Chest X-ray. View position: PA
Patient age: 19
Patient sex: M
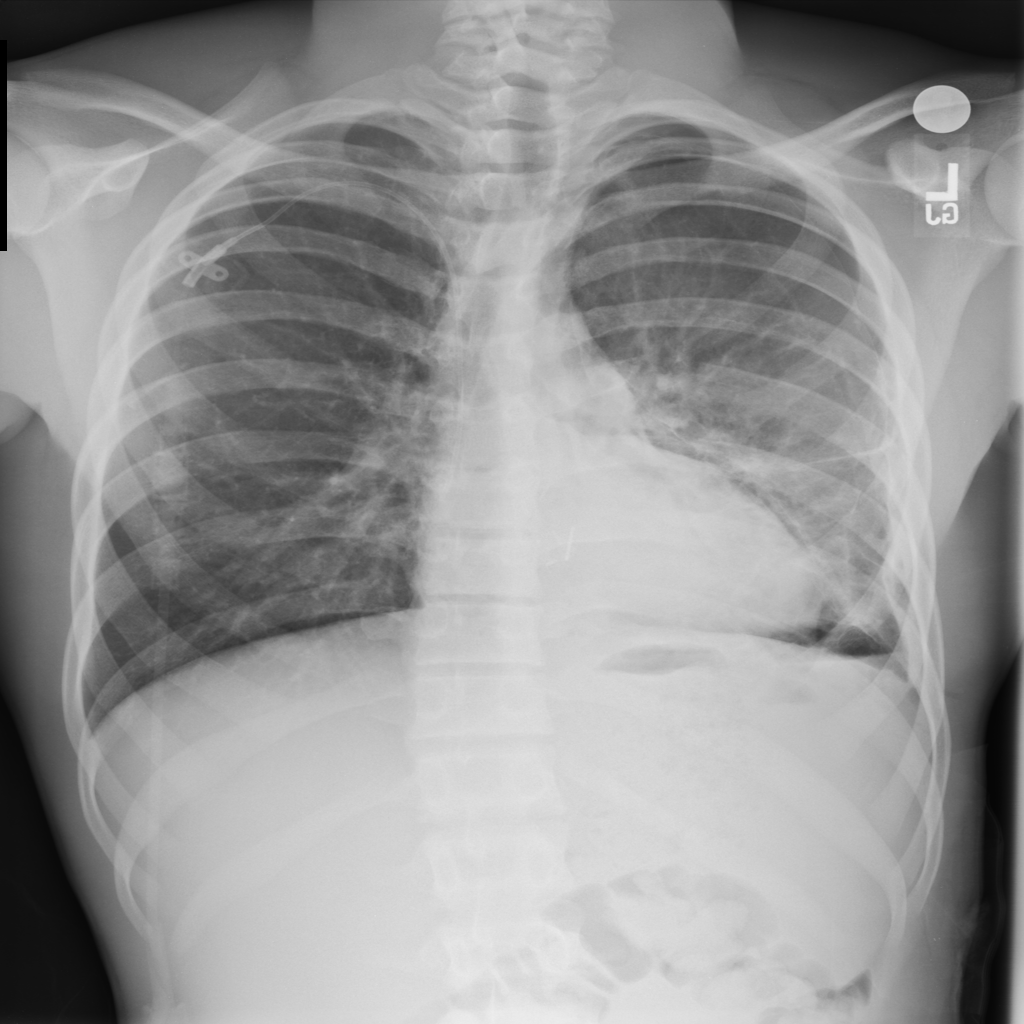
Finding: Pneumothorax